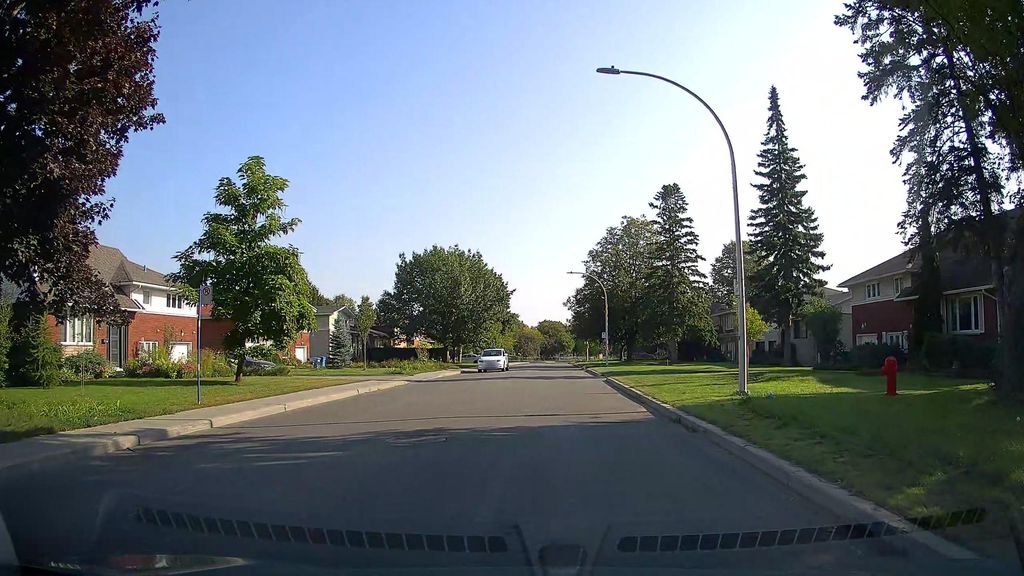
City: montreal